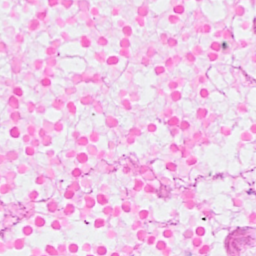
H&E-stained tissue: Breast